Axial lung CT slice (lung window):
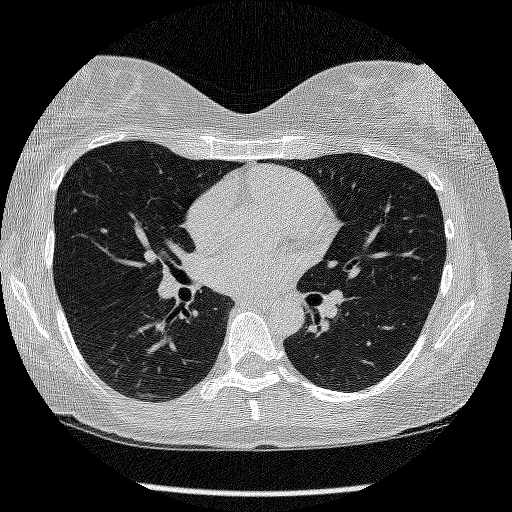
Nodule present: no